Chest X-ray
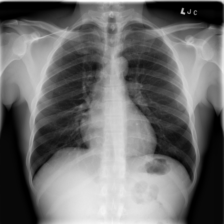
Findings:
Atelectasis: negative
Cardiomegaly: negative
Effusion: negative
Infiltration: positive
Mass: negative
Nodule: negative
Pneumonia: negative
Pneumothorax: negative
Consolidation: negative
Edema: negative
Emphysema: negative
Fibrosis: negative
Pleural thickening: negative
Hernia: negative